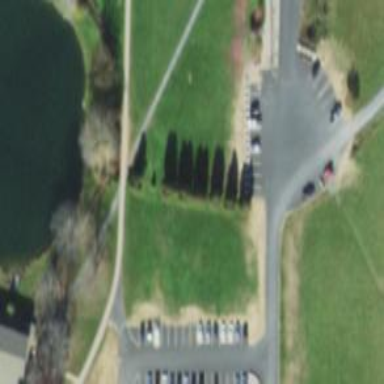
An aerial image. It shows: Barrier made of row of trees.